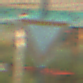
Verkehrszeichen: VorfahrtGewaehren
Umgebung: Roofed, Special
Tageszeit: MorningAfternoon
Wetter: PartlyCloudy
Licht: Natural
Jahreszeit: NotSpecified
Kontrast: MediumContrast